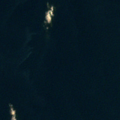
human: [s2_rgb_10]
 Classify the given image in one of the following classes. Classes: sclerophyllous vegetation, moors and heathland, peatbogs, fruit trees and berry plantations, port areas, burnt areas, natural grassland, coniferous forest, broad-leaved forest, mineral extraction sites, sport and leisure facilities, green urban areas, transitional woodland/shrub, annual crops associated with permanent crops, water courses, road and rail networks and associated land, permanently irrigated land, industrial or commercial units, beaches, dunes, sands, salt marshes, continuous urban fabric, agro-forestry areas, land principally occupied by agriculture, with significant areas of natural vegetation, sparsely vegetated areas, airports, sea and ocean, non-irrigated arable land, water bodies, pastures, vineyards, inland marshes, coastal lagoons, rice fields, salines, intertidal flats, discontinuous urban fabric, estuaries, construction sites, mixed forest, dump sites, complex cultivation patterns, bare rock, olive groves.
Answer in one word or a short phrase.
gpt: sea and ocean